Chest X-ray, PA view. Patient: 21 years old, sex M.
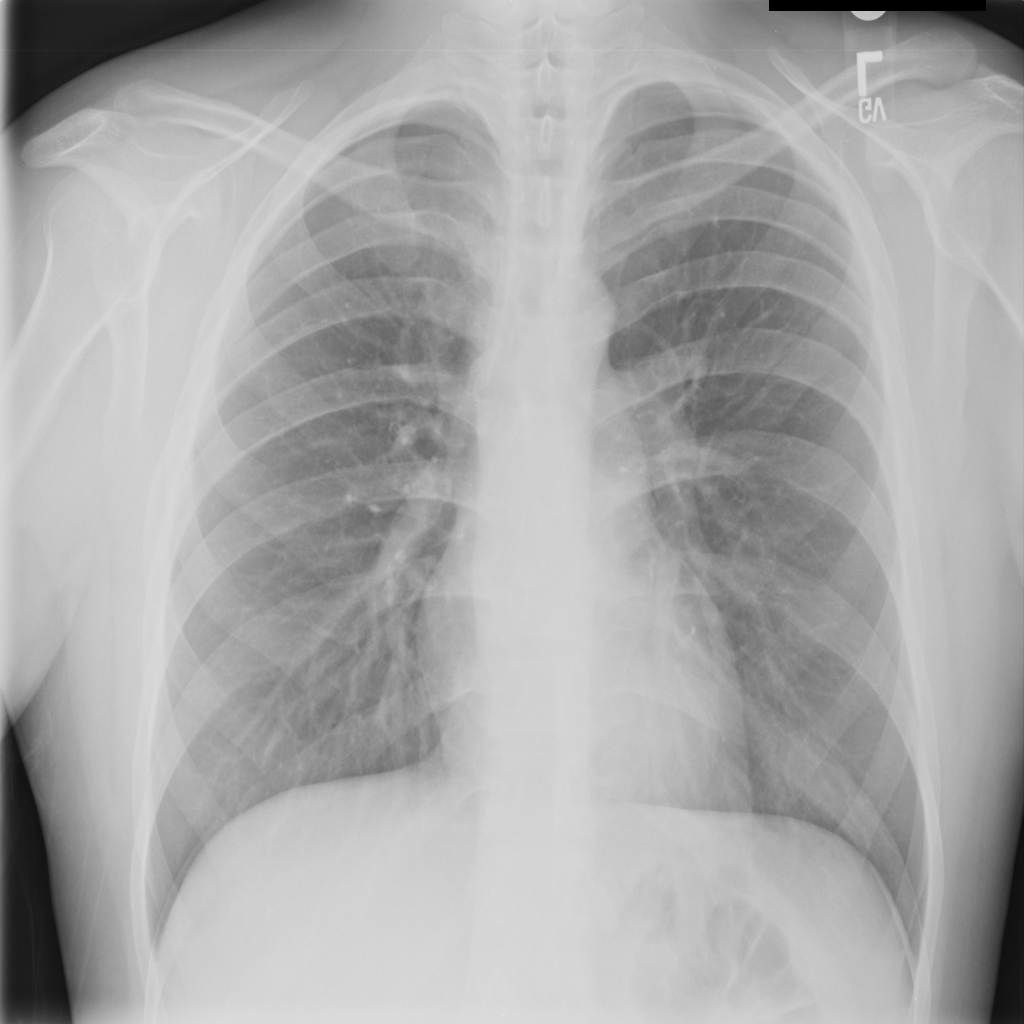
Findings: No Finding